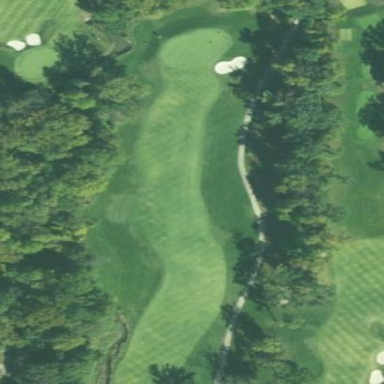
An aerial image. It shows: Scenic golf fairway.